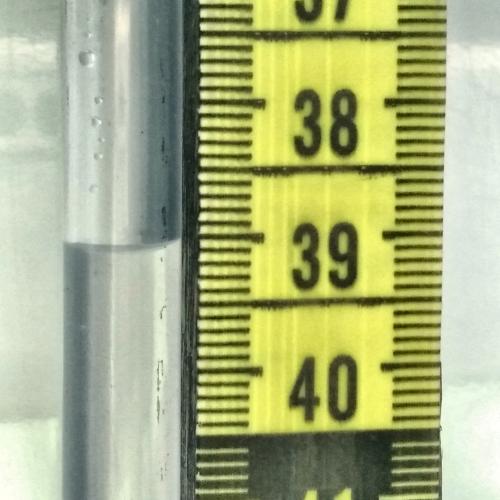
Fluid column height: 39.0 cm